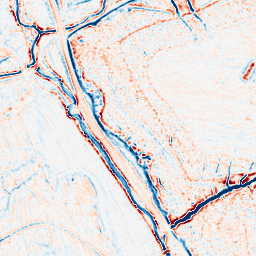
Category: edge_preserving
Decomposition family: bilateral
Decomposition parameters: d: 9
sigma_color: 150
sigma_space: 25
Upsampling method: linear_exact
Upsampling parameters: scale: 4
Upsampling scale: 4